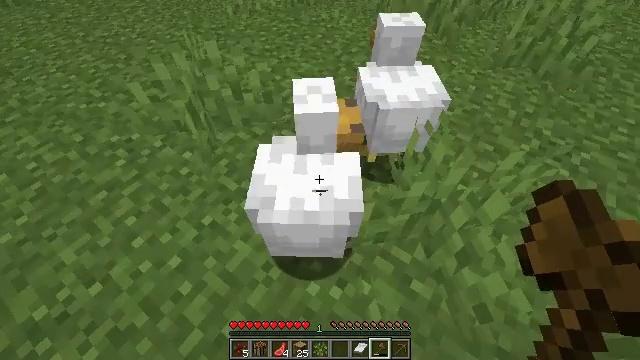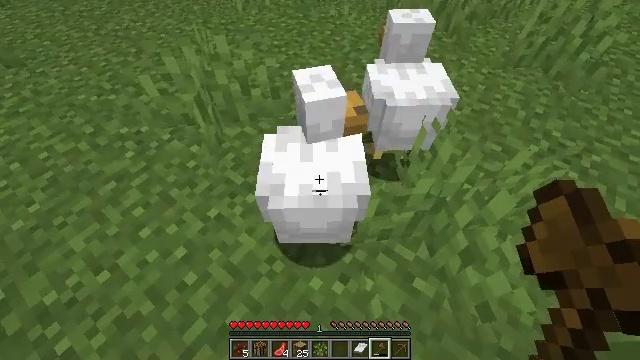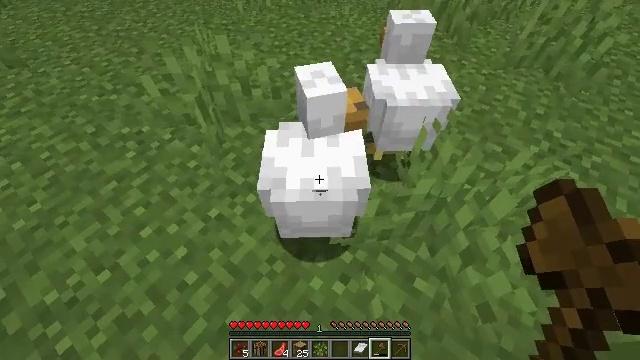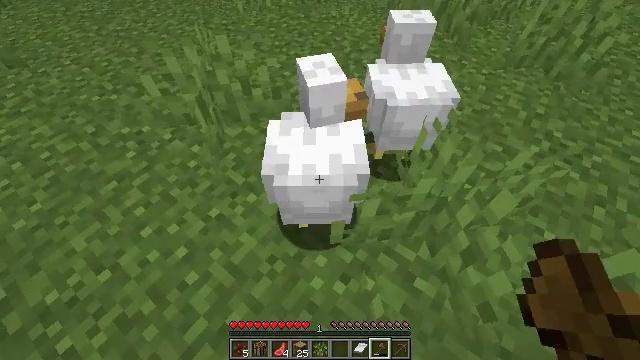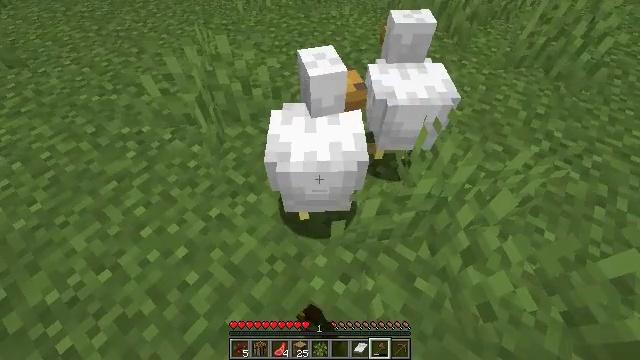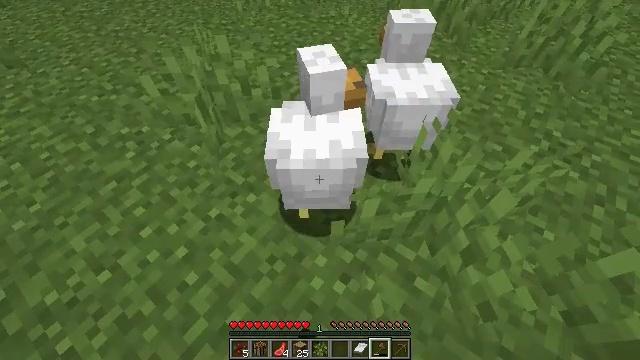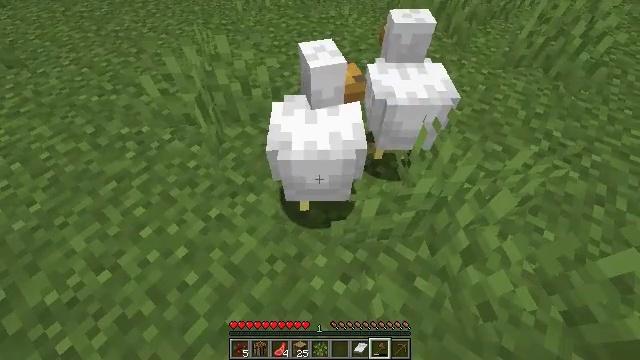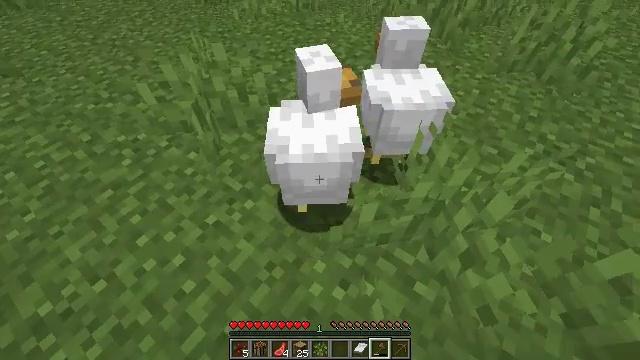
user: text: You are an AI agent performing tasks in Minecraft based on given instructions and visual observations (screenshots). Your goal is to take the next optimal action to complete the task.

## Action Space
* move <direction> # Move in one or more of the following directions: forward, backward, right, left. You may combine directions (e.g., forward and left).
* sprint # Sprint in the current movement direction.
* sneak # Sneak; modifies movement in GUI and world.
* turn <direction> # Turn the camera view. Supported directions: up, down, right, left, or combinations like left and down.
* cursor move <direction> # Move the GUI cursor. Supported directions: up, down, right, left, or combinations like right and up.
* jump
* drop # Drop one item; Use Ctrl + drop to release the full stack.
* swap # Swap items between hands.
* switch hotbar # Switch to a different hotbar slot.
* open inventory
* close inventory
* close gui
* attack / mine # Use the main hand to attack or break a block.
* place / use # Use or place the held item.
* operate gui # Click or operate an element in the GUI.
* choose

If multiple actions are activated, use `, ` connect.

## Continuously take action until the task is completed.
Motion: motion action
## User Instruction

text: Combat the chicken.
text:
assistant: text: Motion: turn left
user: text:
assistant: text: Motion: no_op
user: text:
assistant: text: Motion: attack / mine
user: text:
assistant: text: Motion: attack / mine
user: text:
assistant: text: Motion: no_op
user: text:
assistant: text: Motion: no_op
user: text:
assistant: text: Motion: turn up
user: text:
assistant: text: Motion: no_op